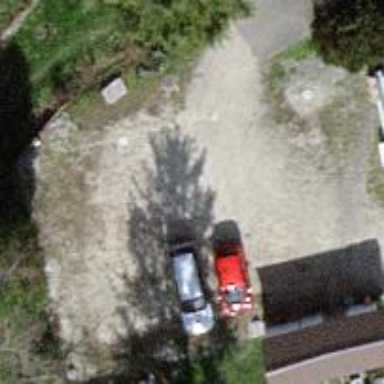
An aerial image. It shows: Unpaved driveway serving as service road.